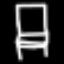
Label: chair